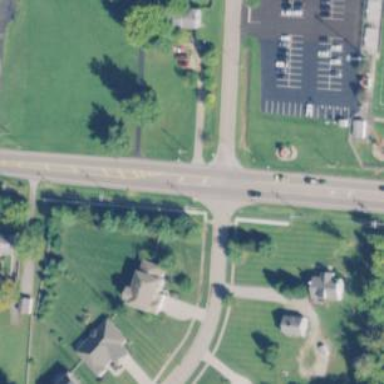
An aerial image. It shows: Secondary road.